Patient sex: M
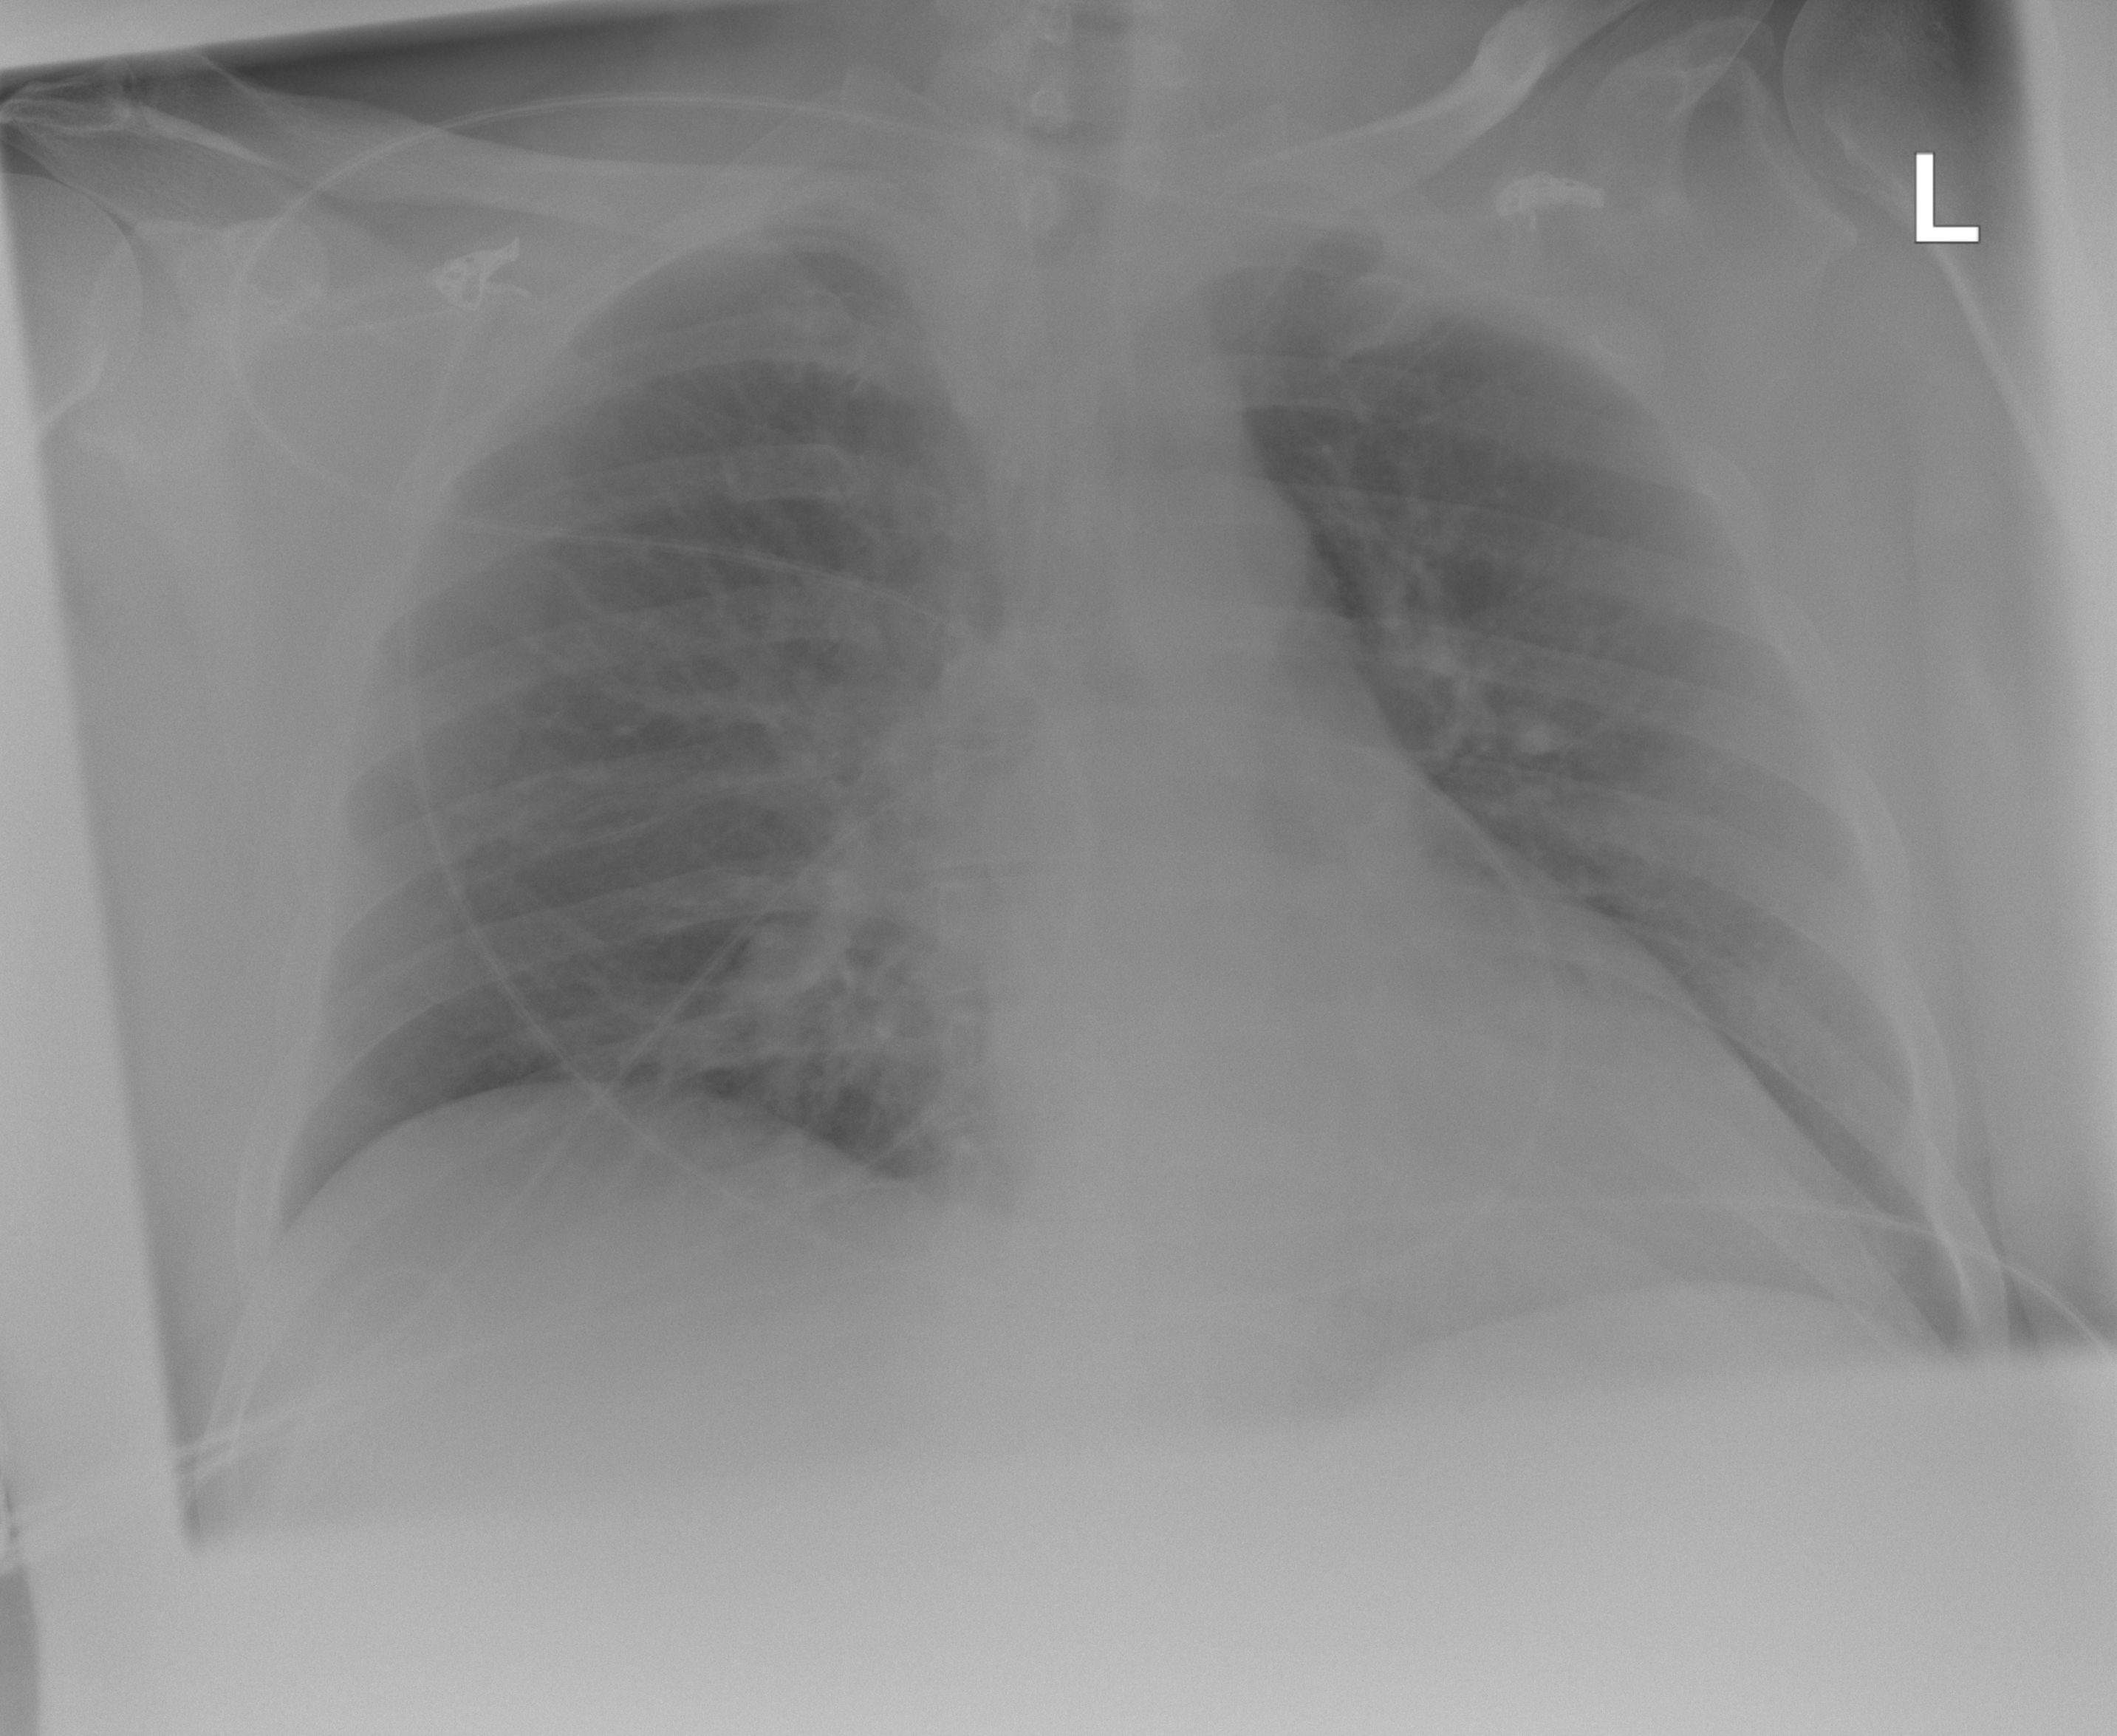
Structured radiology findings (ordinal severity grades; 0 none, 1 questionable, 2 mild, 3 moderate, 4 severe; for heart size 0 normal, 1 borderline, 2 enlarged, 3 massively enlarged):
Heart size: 1
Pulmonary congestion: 1
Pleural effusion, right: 0
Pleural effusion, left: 0
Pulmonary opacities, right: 0
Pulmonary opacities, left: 0
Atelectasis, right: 0
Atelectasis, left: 0